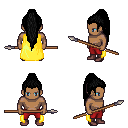
a pixel art fantasy rpg character, male body template, human, dark skin, yellow cape, red pants, black extra-long topknot hairstyle, maroon shoes, spear, four views (front, back, left, right), 2x2 character sprite sheet, small pixel art, hard edges, no anti-aliasing